Interaction volume radius: 10 \u00c5
Interaction volume height: 20 \u00c5
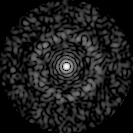
Disorder parameter: 0.8427